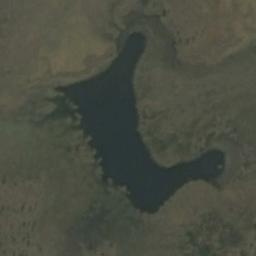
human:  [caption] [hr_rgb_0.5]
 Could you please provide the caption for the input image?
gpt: The ground is rough around the lake .

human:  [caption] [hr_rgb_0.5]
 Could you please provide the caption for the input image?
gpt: There are several small lakes in the picture .

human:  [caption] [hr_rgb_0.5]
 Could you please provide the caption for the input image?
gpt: The lake lies in a wasteland and the water is dark blue .

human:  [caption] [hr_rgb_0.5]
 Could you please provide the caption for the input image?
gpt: There is an irregular blue lake on the ground with green vegetation .

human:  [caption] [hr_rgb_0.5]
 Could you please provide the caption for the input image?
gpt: There are brown bare land around the lake .